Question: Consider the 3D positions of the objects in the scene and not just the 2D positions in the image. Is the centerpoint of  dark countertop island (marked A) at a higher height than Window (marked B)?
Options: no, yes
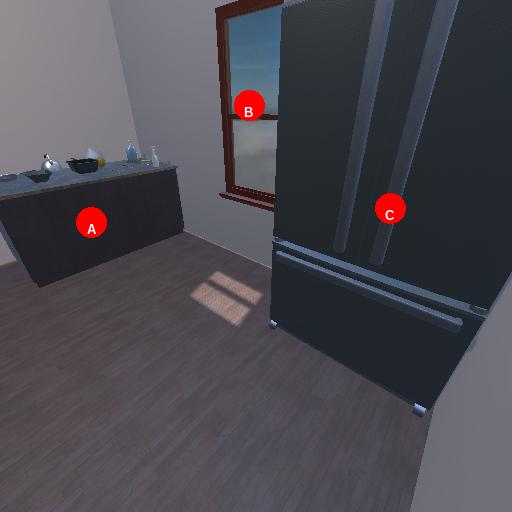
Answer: no